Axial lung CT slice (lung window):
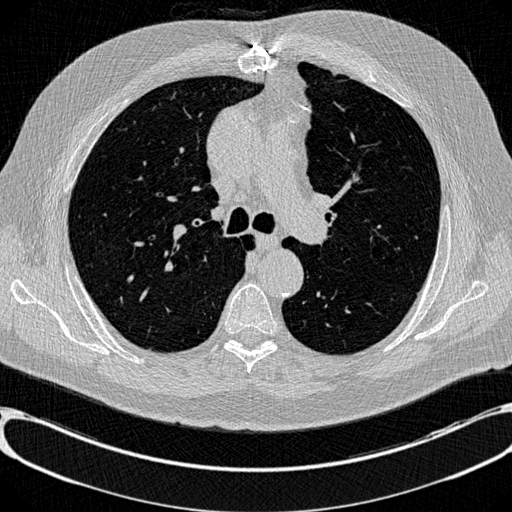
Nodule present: no